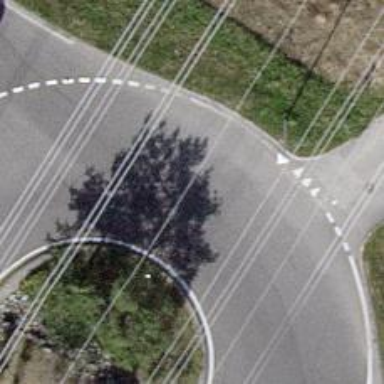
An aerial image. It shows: Secondary road with asphalt surface leading to roundabout.